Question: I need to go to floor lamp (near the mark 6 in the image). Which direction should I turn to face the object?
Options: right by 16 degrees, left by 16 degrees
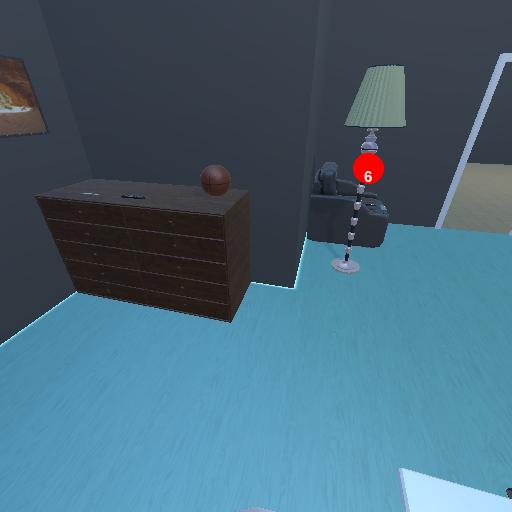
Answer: right by 16 degrees